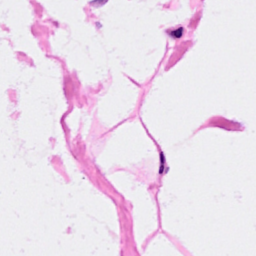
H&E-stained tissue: Breast